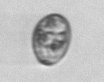
Label: Dinophyceae